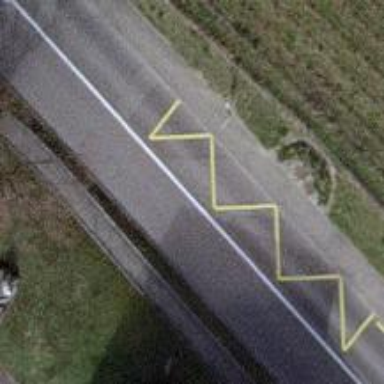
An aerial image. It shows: Asphalt sidewalk leading to public transport platform.